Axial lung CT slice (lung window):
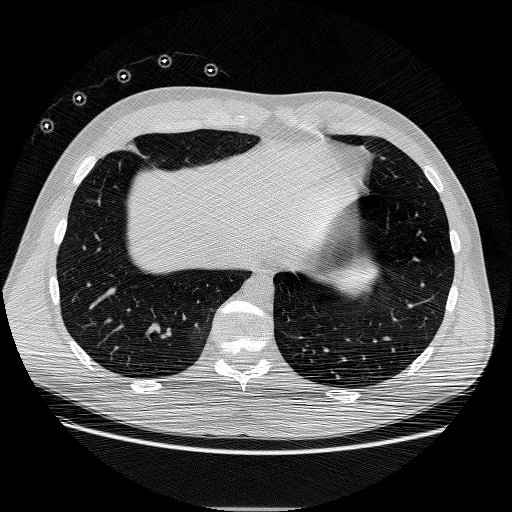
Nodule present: no